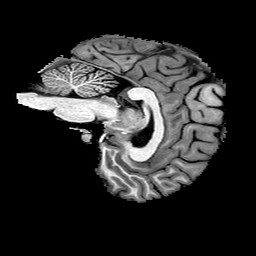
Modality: T1w
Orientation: sagittal
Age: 38
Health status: healthy
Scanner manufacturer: philips
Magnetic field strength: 3 T
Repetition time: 0.007864 s
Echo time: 0.003611 s